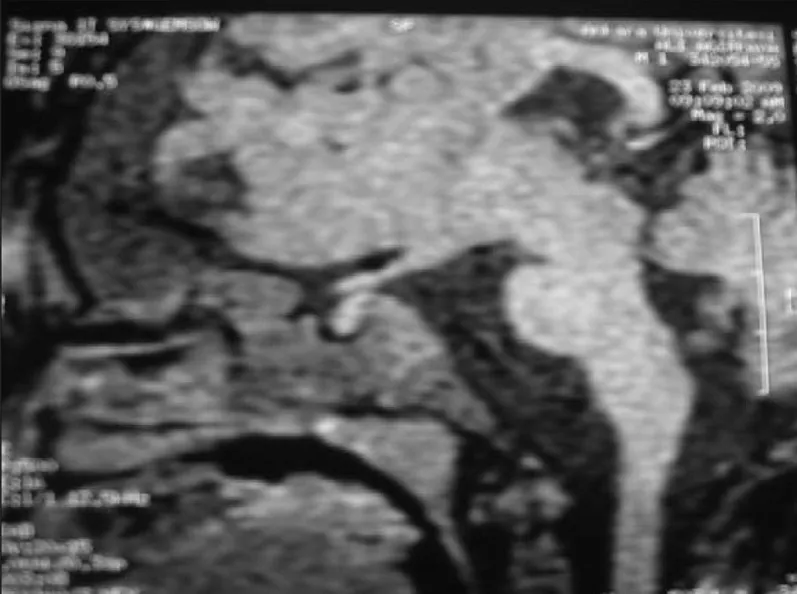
Absence of normal neurohypophysial hyperintensity.
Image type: radiology (mri)